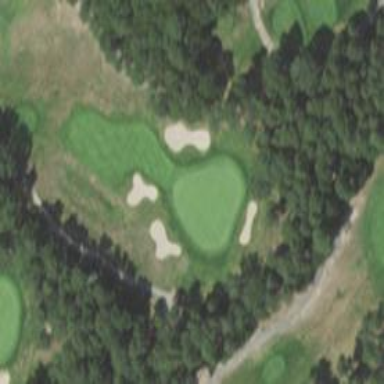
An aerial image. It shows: View of golf hole.